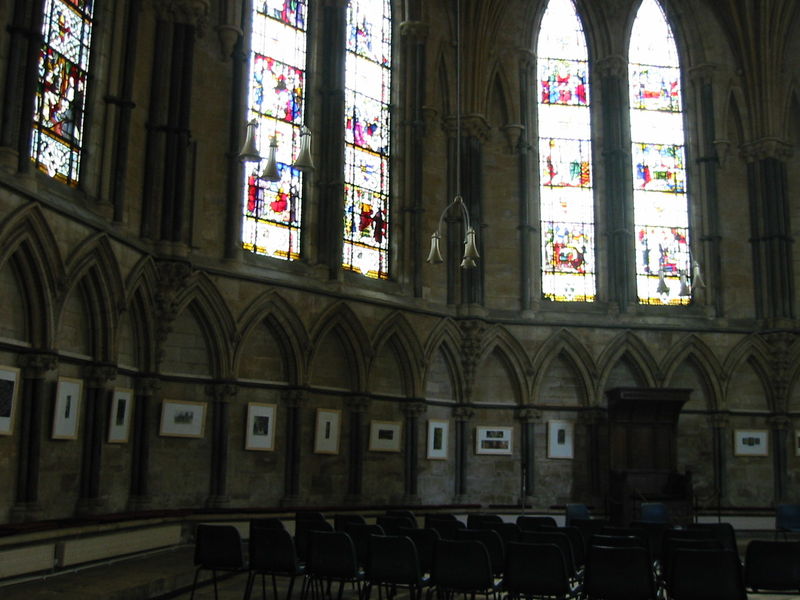
Titel: Kathedrale von Lincoln
Standort: Lincoln, Kathedrale (EU - GB)
Schlagwörter: bunt, fenster, glas, lampe, stühle, innenraum, kirche, gotik, bilder, bogen, detail, unscharf, foto, bögen, religion, inneres, ausstellung, buntglas, apsis, fotographie, religon, fenstet